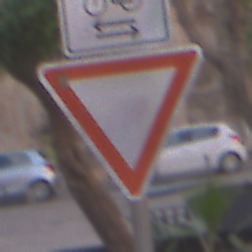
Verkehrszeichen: VorfahrtGewaehren
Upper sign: RichtungsangabeDurchPfeile9
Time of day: MorningAfternoon
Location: Outdoor (Urban)
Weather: PartlyCloudy
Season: NotSpecified
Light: Natural